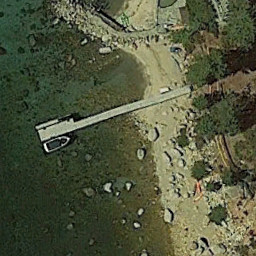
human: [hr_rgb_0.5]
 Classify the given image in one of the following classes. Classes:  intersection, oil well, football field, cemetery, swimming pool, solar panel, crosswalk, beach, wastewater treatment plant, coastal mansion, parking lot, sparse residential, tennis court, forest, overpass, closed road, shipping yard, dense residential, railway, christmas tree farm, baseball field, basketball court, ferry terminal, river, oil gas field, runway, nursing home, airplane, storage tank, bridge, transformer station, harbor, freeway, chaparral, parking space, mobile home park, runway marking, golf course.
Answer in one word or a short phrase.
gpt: ferry terminal